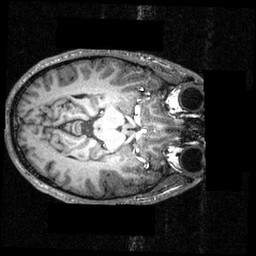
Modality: T1w
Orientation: axial
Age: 22
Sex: male
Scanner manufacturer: siemens
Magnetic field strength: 3.951 T
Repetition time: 1.5 s
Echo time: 0.00335 s